Question: I have following code to graph a contracts in different countries.
'''
Country <- CCOM$Principal.Place.of.Performance.Country.Name
Val <- CCOM$Action_Absolute_Value
split <- CCOM$Contract.Category
ggplot(CCOM, aes(x = Country, y = Val, fill = levels(split))) +
geom_bar(stat = "identity")
'''
I want a simple stacked bar chart with the bars colored by the contract category which is the variable "split" (ie. CCOM$Contract.Category).
However when I run the code it produces the graph below:

Why won't gplot separate the spending into three distinct blocks? Why do I get color sections scattered throughout the chart.? I have tried using factor(split) and levels(split) but does not seem to work. Maybe I am putting it in the wrong position.
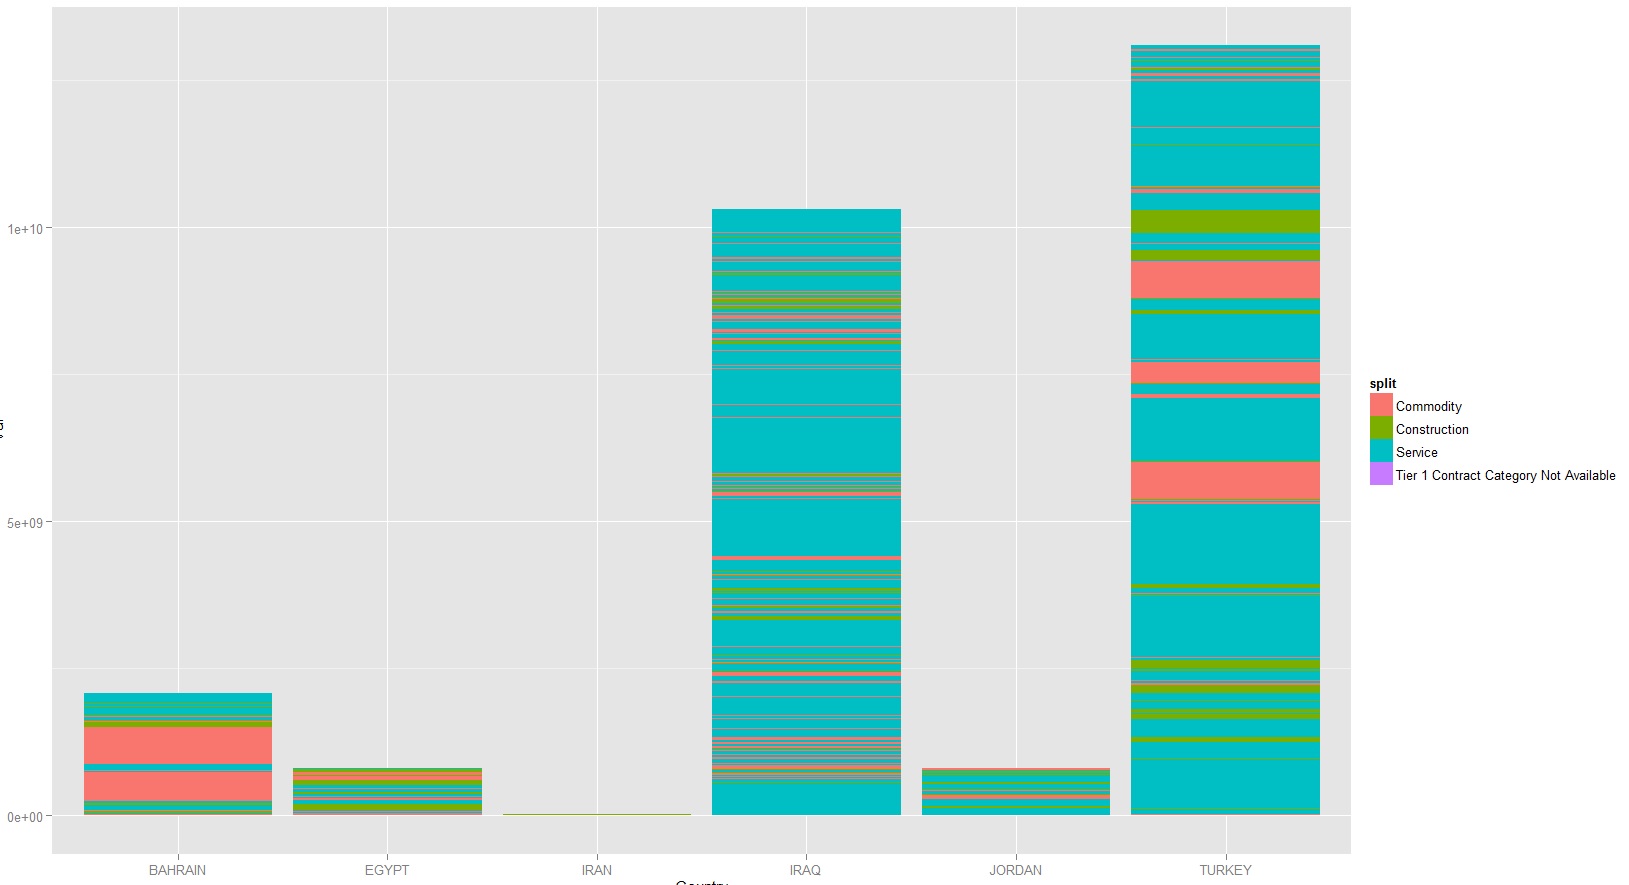
Answer: as you suggest 'order' provides a solution:
'''
ggplot(CCOM[order(CCOM$split), ], aes(x = Country, y = Val, fill = Contract.Category)) +
geom_bar(stat = "identity")
'''
I have a similar example where I use the equivalent of 'fill' as 'Contact.Category' and it still requires the reordering.